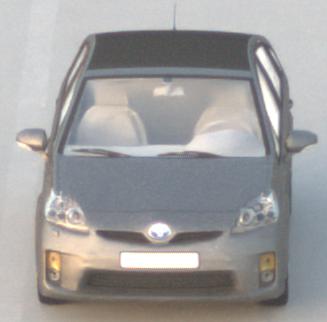
Make: Toyota
Model: Prius 1.5 Hybrid
Detailed model: Prius (HW2)
Model produced from: 2006/03
Model produced until: 2009/06
Doors: 5
Color: gray
Road condition: dry road
Daytime: sunrise or sunset
Contrast: low contrast